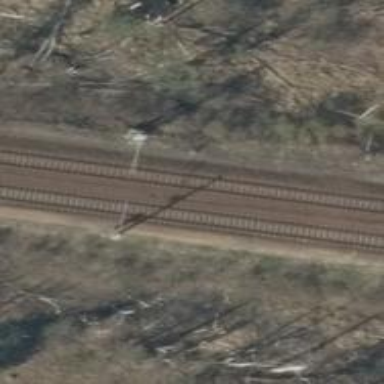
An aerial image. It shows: Solitary milestone along the railway.